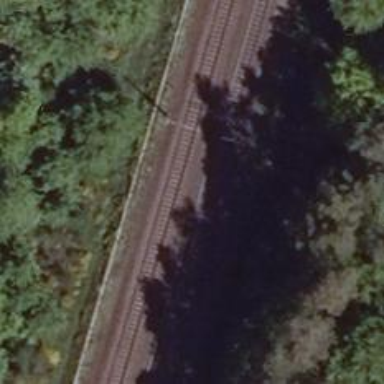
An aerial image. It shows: Milestone along the railway with catenary mast.